Aerial crown-view tile of a tropical tree (Barro Colorado Island, Panama), acquired 20250915:
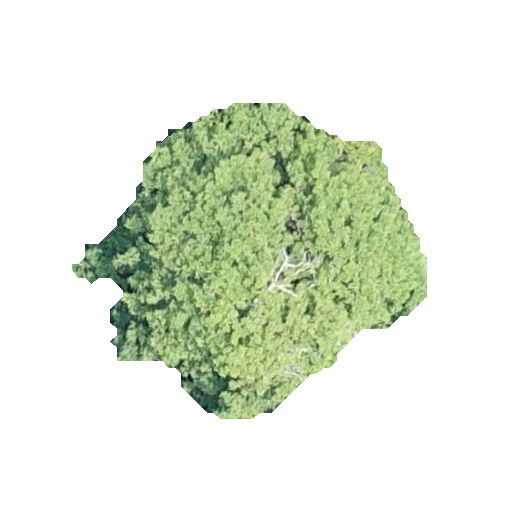
Species: Alseis blackiana
GBIF accepted scientific name: Alseis blackiana
Crown area: 102.407 m²